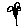
Label: flower